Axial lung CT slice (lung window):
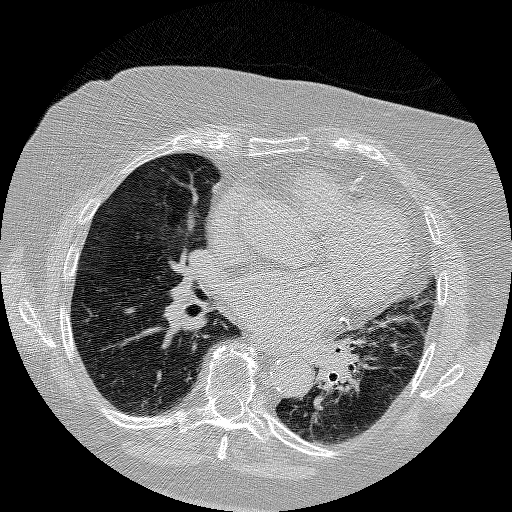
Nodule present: yes
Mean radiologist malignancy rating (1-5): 3